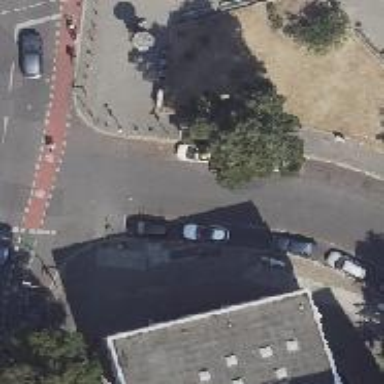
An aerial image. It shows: Taxi stand.